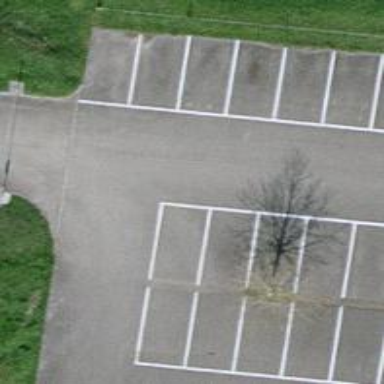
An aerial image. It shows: Parking aisle designated as service road.